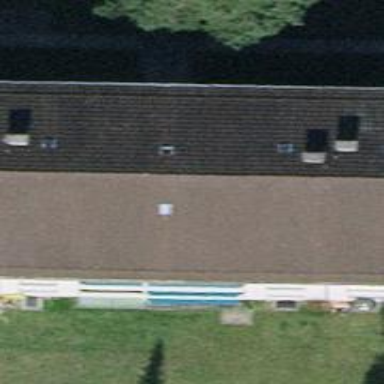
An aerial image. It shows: Gabled roof building with tile roofing. It consists of apartments.